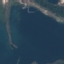
Land use / land cover class: SeaLake